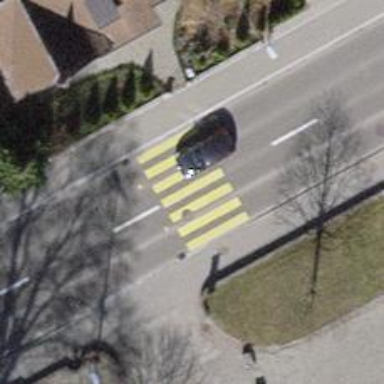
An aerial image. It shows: Zebra crossing on the road.